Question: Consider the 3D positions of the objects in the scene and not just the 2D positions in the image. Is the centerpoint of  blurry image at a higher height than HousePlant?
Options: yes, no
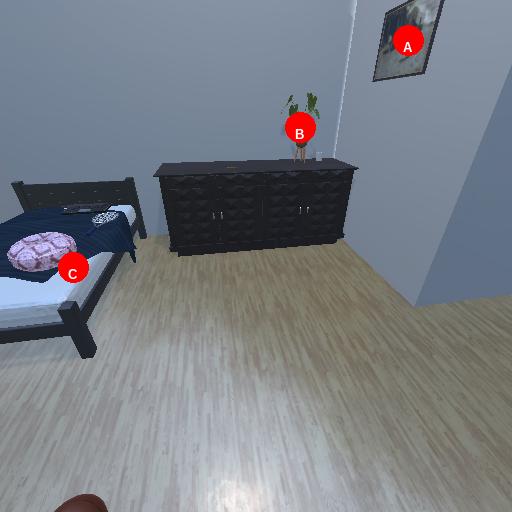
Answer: yes